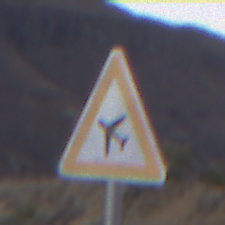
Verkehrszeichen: FlugbetriebRechts
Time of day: Dusk
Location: Outdoor (Nature)
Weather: Clear
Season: NotSpecified
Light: Natural